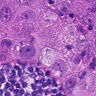
Metastatic tissue present: yes